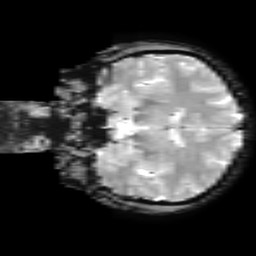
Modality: T2starw
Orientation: coronal
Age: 29
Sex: female
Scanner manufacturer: ge
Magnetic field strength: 3 T
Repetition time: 0.65 s
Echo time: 0.02 s